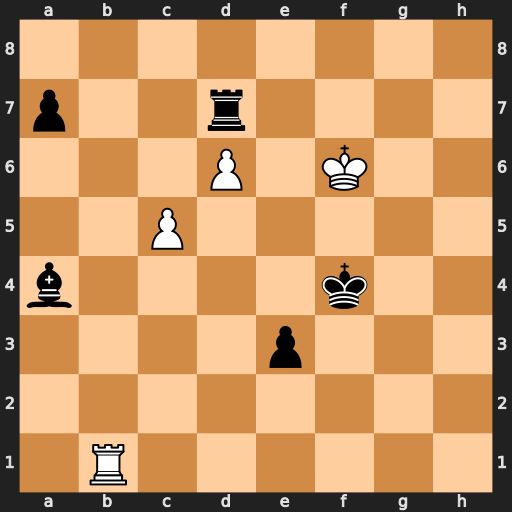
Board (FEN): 8/p2r4/3P1K2/2P5/b4k2/4p3/8/1R6
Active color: w
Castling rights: -
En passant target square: -
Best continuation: Rb4+ Kf3 Rxa4 e2 Ra1 Ke4 Ke6